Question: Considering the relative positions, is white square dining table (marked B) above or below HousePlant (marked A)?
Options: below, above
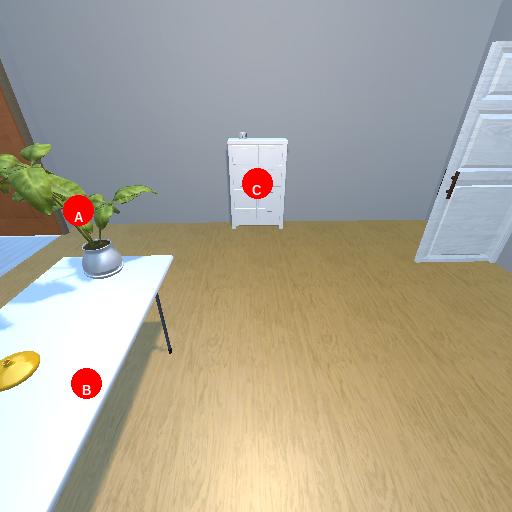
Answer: below